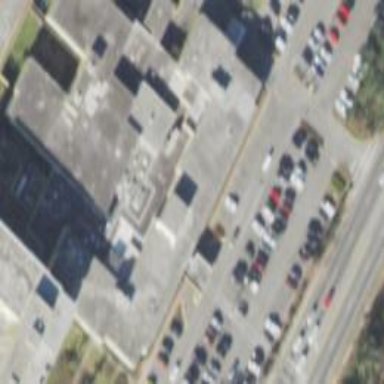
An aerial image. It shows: Parking space is available.